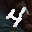
Label: 4